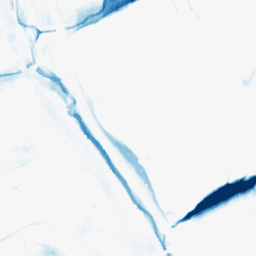
Category: morphological
Decomposition family: morphological_ellipse
Decomposition parameters: operation: closing
width: 30
height: 5
Upsampling method: bicubic
Upsampling parameters: scale: 4
Upsampling scale: 4